Question: My iOS app is crashing at a certain point in the application. I can reproduce the crash every time. I just cannot figure out why its crashing. I ran the profiler and checked for zombies - none found.
It crashes in two places first place is this method:
'''
-(void)toolBarHidden:(BOOL)hidden
{
self.toolbar.clipsToBounds = YES;
if (!hidden){
self.toolbar.hidden = NO;
self.toolBarHeightContraint.constant = 35;
self.toolBarBottomContraint.constant = 0;
[UIView animateWithDuration:0.5
delay:0
usingSpringWithDamping:0.5
initialSpringVelocity:0.5
options:0
animations:^{
[self.view layoutSubviews];
} completion:nil];
}else
{
self.toolbar.hidden = YES;
self.toolBarHeightContraint.constant = 1;
self.toolBarBottomContraint.constant = 0;
[UIView animateWithDuration:0.5
delay:0
usingSpringWithDamping:0.5
initialSpringVelocity:0.5
options:0
animations:^{
//
[self.view layoutSubviews];
} completion:nil];
}
}
'''
At this link:
'''
self.toolbar.hidden = NO;
'''
if I comment it out - the breakpoint stops at he next line when the app crashes again.
If I comment the method out completely, the app crashes in a similar method, right below it which has this code:
'''
-(void)shouldMoveCollectionViewDown:(BOOL)move
{
UIEdgeInsets insetDown = UIEdgeInsetsMake(41, 0, 0, 0);
UIEdgeInsets insetUp = UIEdgeInsetsMake(0, 0, 0, 0);
if (move){
self.scrollbarView.hidden = NO;
[self.tradeFeedCollectionView setContentInset:insetDown];
}else {
self.scrollbarView.hidden = YES;
[self.tradeFeedCollectionView setContentInset:insetUp];
}
}
'''
at this line:
'''
self.scrollbarView.hidden = NO;
'''
If I comment both methods out. No crashes. What else can I do to debug this crash?
This is what the console says. The reason I didn't add it earlier to this question is due to seeing this error a few times during the app runtime and it hasn't causes issue. I someone think it's related now though - however, I have no idea how to fix it.
> > Unable to simultaneously satisfy constraints. Probably at least one of the constraints in the following list is one you don't want. Try
this: (1) look at each constraint and try to figure out which you
don't expect; (2) find the code that added the unwanted constraint or
constraints and fix it. (Note: If you're seeing
NSAutoresizingMaskLayoutConstraints that you don't understand, refer
to the documentation for the UIView property
translatesAutoresizingMaskIntoConstraints) (
"",
"",
"",
"" )Will attempt to recover by breaking constraint
Break on objc_exception_throw to catch this in the debugger. The
methods in the UIConstraintBasedLayoutDebugging category on UIView
listed in may also be helpful.
Here is a screen shot of the error and the top part of the stack trace:

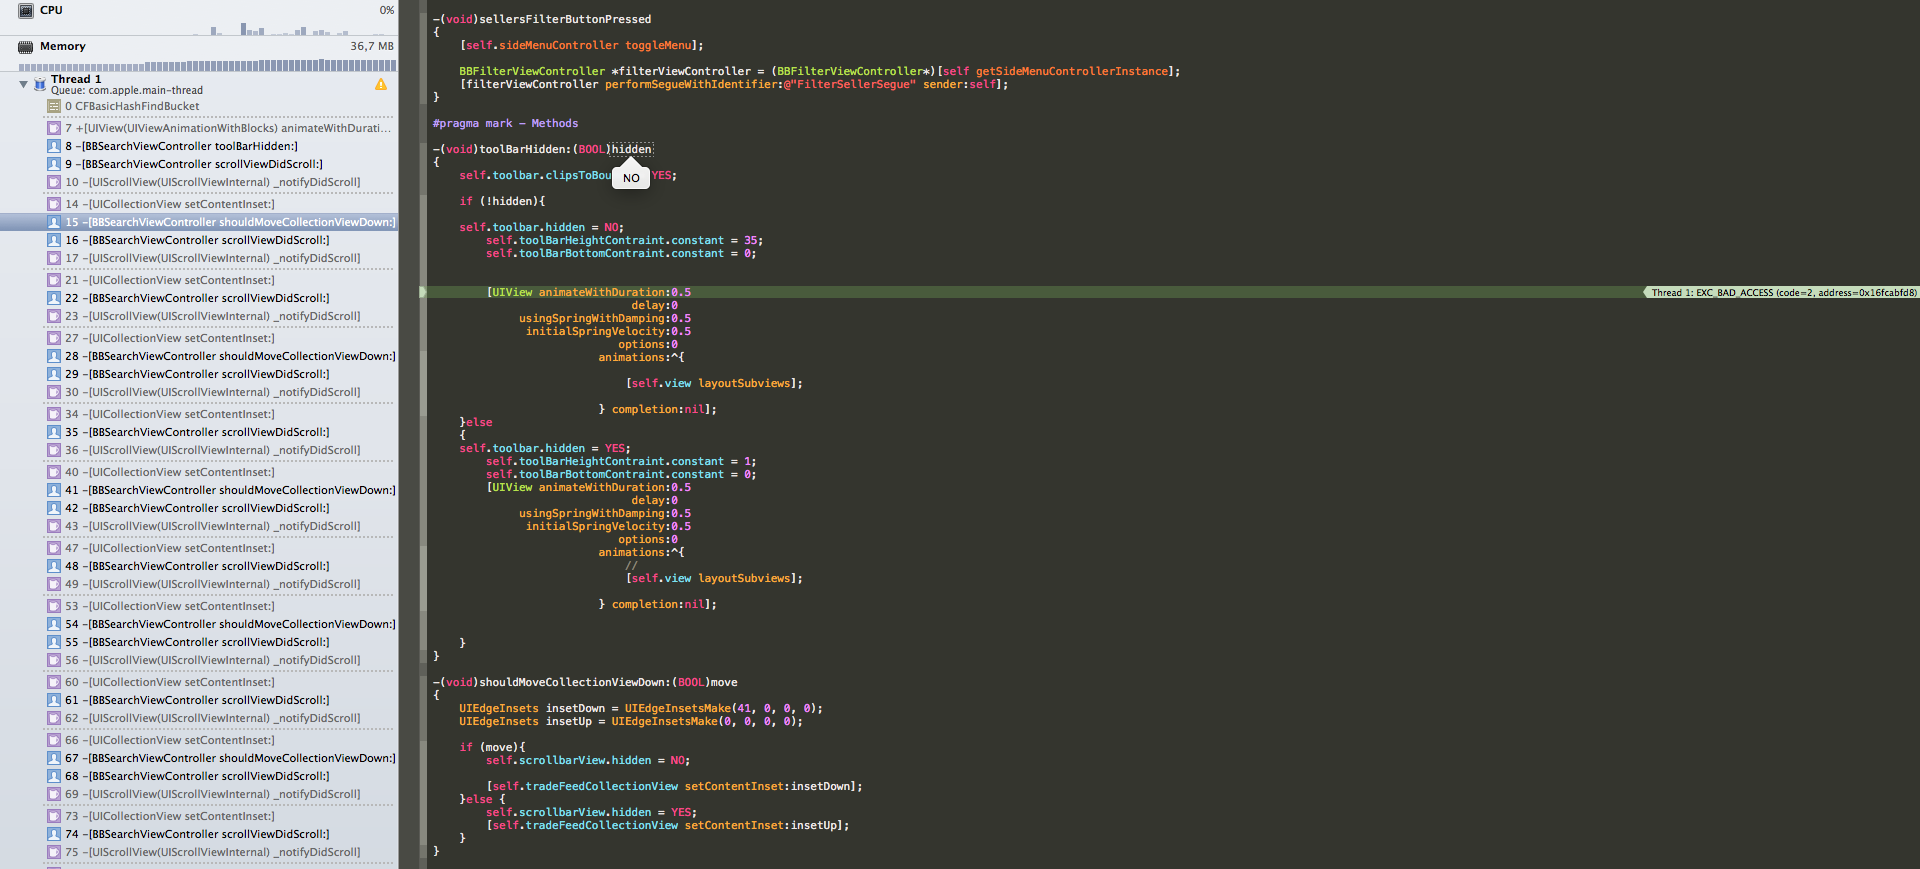
Answer: Your stacktrace seems to indicate a infinite loop, where one of your methods called (maybe inside the delegate 'scrollViewDidScroll') leads to recursion. It then crashes to prevent your computer from freezing.
To debug this:
- -
For example, setting some inset might invalidate the layout, redraw it and reposition the scroll at the previous location, leading to a unintentional trigger of the delegate.